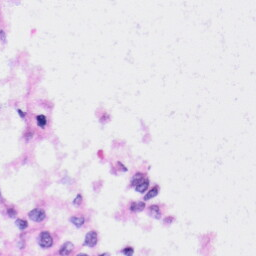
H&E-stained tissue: Liver